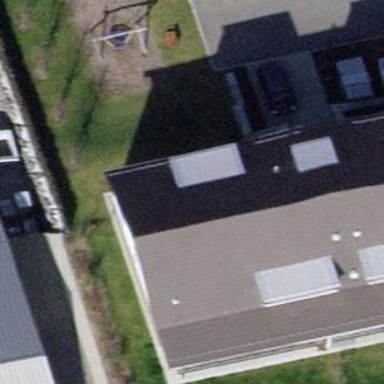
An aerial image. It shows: Retaining wall.